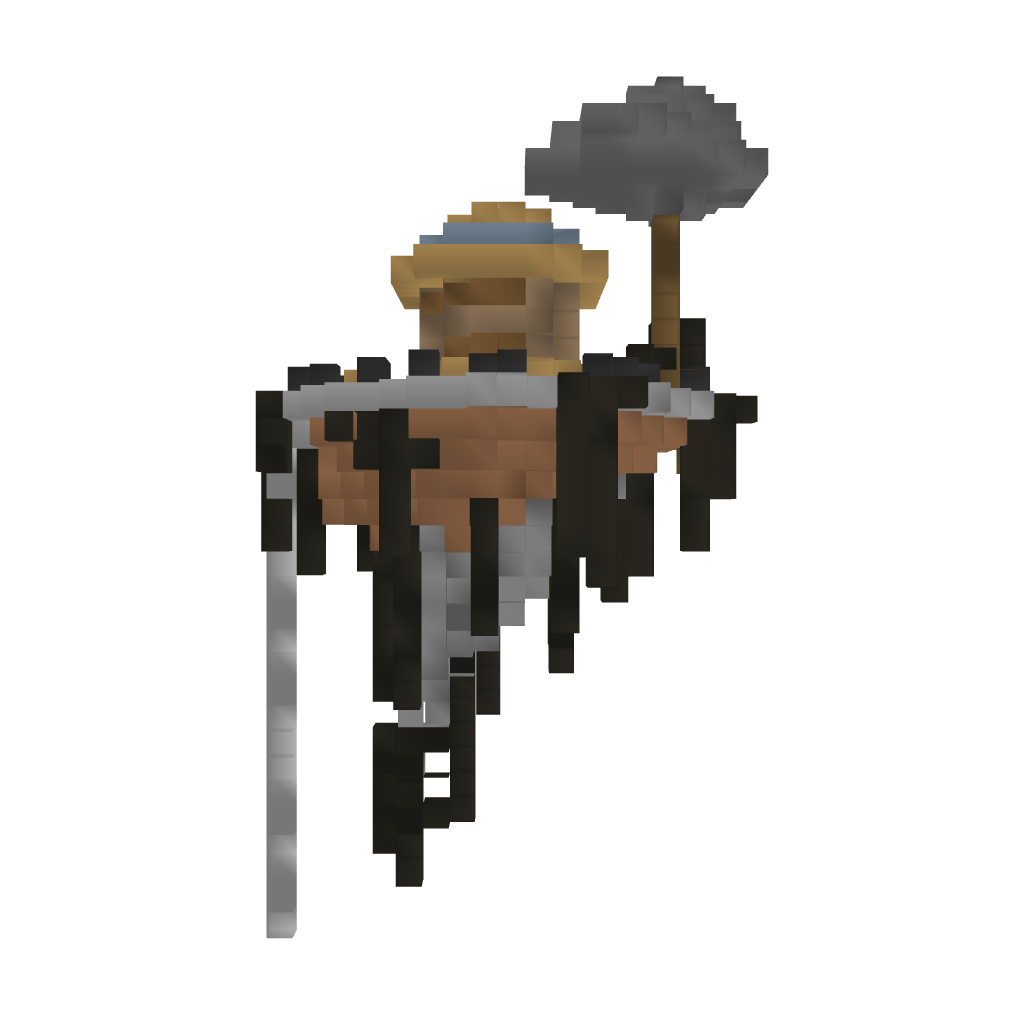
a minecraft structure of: Floating Island